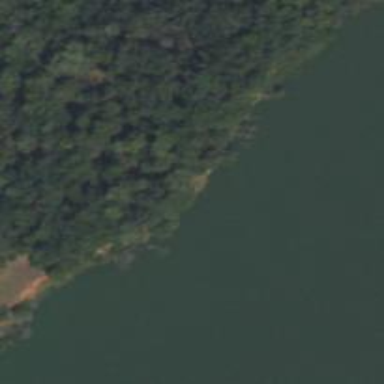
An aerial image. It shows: Reservoir area.